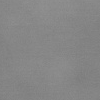
Atmospheric dust classification: dusty